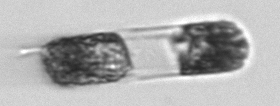
Label: Hemiaulus